Question: Is there any way I can create the below image using textfield border in Titanium appcelerator ? I dont want to use the image . Please help .

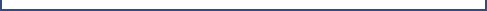
Answer: How about views? Change shape's position and width as necessary. Efficient? /shrug
'''
var win = Ti.UI.createWindow({
backgroundColor: 'white'
});
// no background color
var shape = Ti.UI.createView({
height: '300dp',
width: '200dp'
});
var color = "blue";
var bottom = Ti.UI.createView({
height: '1',
left: 0,
right: 0,
bottom: 0,
backgroundColor: color
});
var left = Ti.UI.createView({
width: '1',
height: '10',
left: 0,
bottom: 0,
backgroundColor: color
});
var right = Ti.UI.createView({
width: '1',
height: '10',
right: 0,
bottom: 0,
backgroundColor: color
});
shape.add(bottom);
shape.add(left);
shape.add(right);
win.add(shape);
win.open();
'''